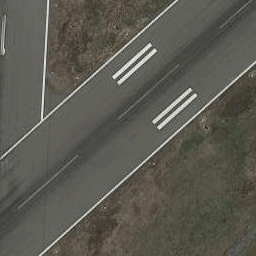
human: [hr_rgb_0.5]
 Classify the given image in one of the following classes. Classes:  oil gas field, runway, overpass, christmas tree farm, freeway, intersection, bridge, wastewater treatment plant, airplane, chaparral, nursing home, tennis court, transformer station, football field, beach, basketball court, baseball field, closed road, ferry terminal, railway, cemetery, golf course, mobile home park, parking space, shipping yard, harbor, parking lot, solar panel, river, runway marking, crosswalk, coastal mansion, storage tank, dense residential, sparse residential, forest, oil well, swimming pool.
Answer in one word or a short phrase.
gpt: runway